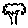
Label: tree